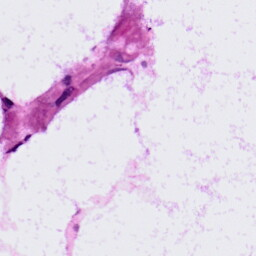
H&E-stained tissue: LymphNode